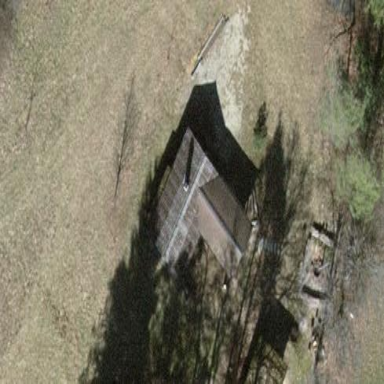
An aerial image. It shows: Hut.